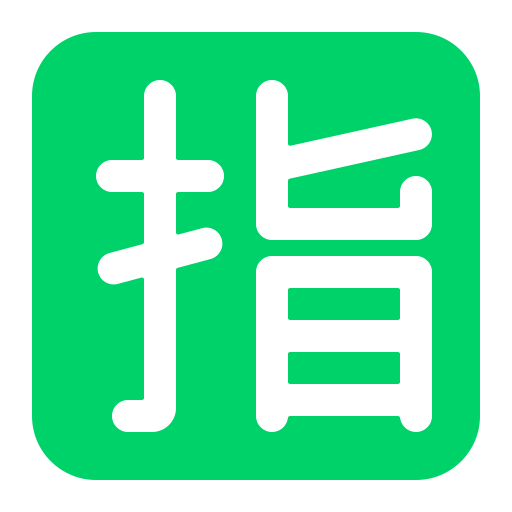
japanese reserved button flat